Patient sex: F
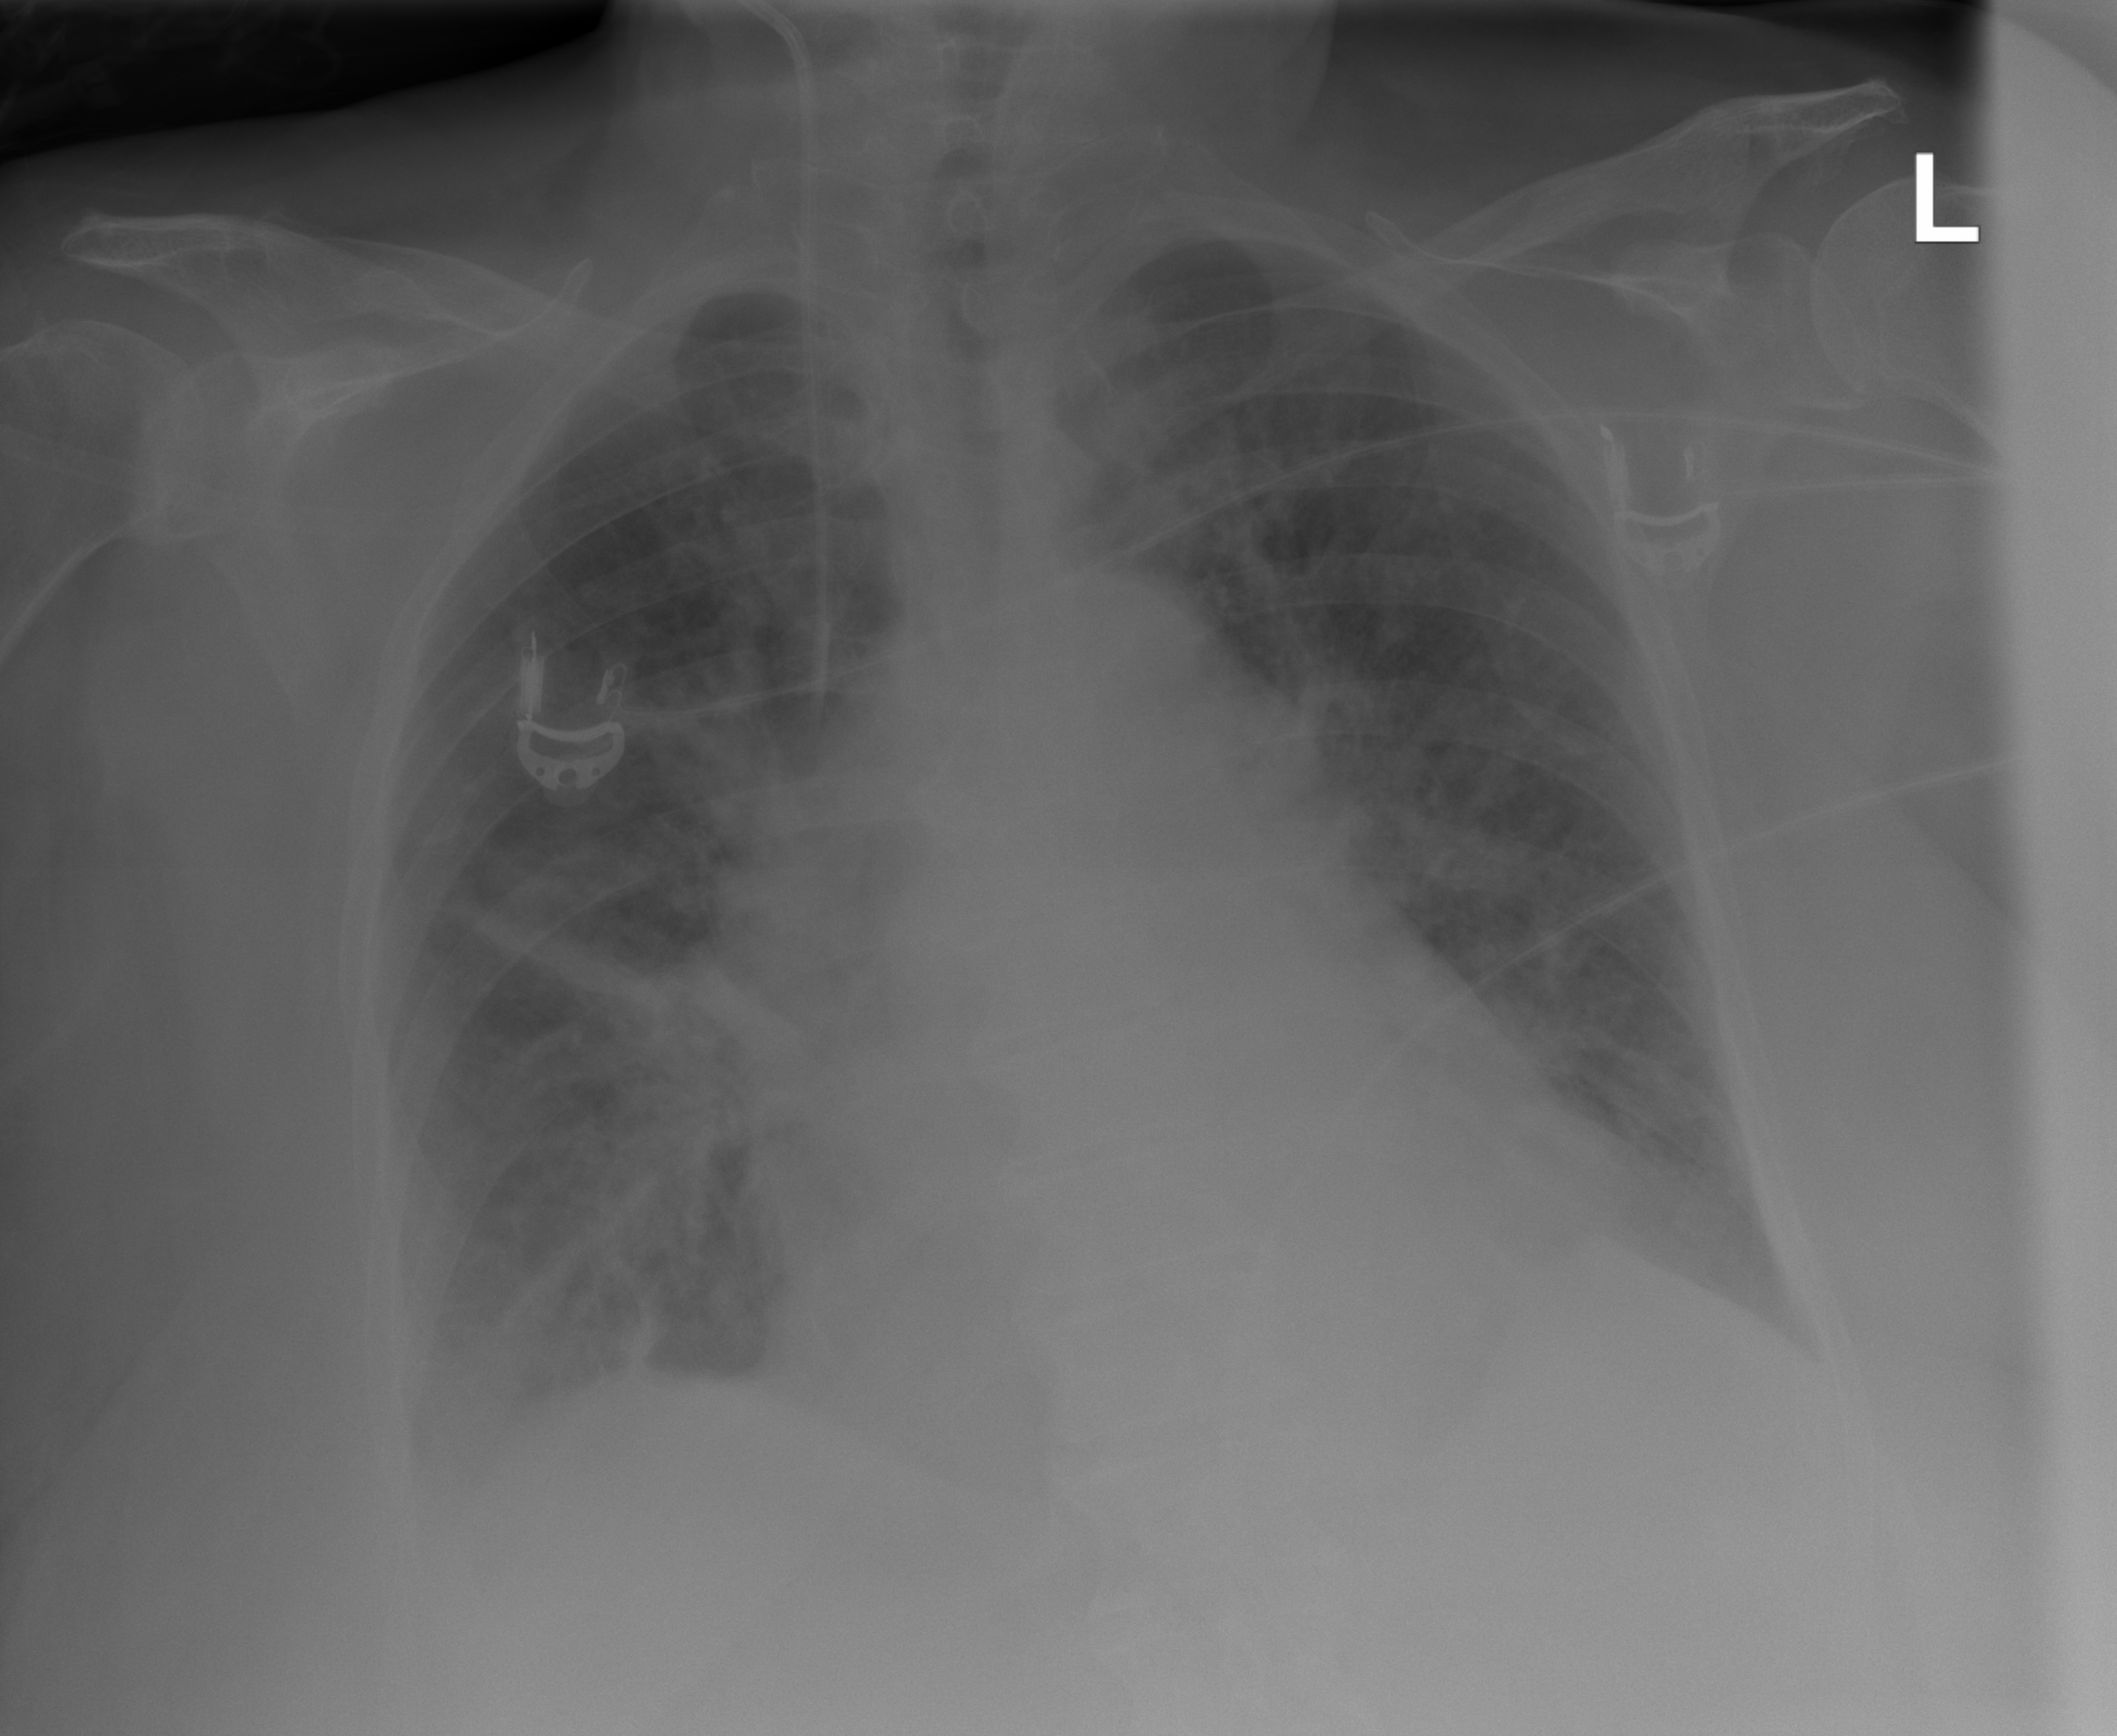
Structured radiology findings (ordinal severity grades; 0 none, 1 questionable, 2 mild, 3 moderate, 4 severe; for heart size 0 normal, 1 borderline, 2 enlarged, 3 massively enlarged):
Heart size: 2
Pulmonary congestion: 3
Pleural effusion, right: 2
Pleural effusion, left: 2
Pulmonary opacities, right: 2
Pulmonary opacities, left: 0
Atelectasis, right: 2
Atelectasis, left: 2